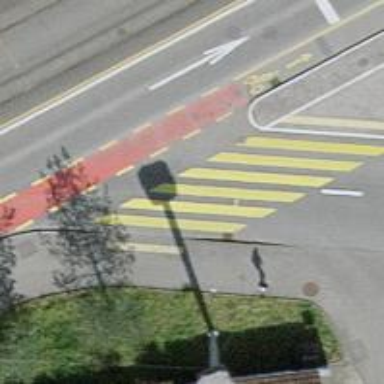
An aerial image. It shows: Uncontrolled crossing on the road.